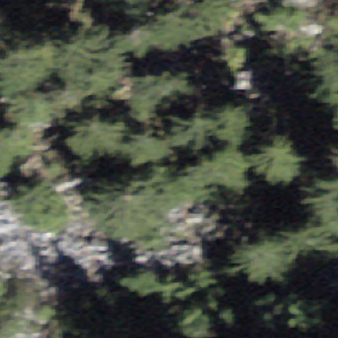
Label: other